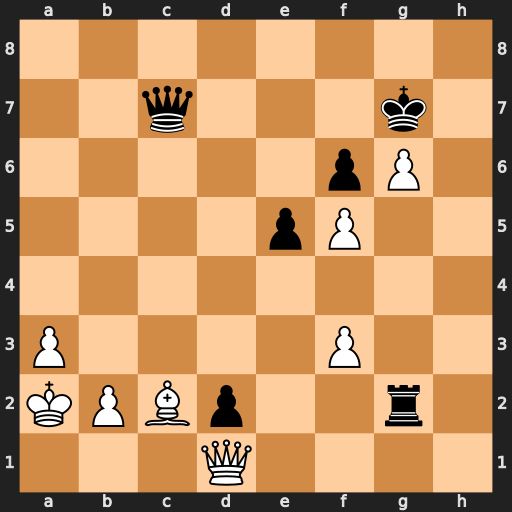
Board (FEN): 8/2q3k1/5pP1/4pP2/8/P4P2/KPBp2r1/3Q4
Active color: w
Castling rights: -
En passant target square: -
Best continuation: Qh1 Qc4+ Bb3 Qxb3+ Kxb3